Question: I have started working on yii framework and I am following the yii blog tutorial to learn basics of yii framework in this tutorial they have used a ClistView in posts view but i am getting an exception
This is the code that i have used in view file:
'''
$this->breadcrumbs=array(
'Posts'=>array('index'),
$model->post_id,
);
$this->menu=array(
array('label'=>'List Posts', 'url'=>array('index')),
array('label'=>'Create Posts', 'url'=>array('create')),
array('label'=>'Update Posts', 'url'=>array('update', 'id'=>$model->post_id)),
array('label'=>'Delete Posts', 'url'=>'#', 'linkOptions'=>array('submit'=>array('delete','id'=>$model->post_id),'confirm'=>'Are you sure you want to delete this item?')),
array('label'=>'Manage Posts', 'url'=>array('admin')),
);
?>
<?php if( !empty($_GET['tag']) ) : ?>
<h1>Posts Tagged with <em><?php echo CHtml::encode($_GET['tag']); ?></em></h1>
<?php endif; ?>
<?php $this->widget('zii.widgets.CListView', array(
'dataProvider' => $model,
'itemView' => '_view',
'template' => "{items}
{pager}",
));
'''
This is what my PostsController contains:
'''
/**
* Displays a particular model.
* @param integer $id the ID of the model to be displayed
*/
public function actionView($id)
{
$post = $this->loadModel($id);
$this->render('view',array(
'model'=>$post,
));
}
/**
* Returns the data model based on the primary key given in the GET variable.
* If the data model is not found, an HTTP exception will be raised.
* @param integer the ID of the model to be loaded
*/
public function loadModel($id)
{
if( $this->_model === NULL )
{
if( Yii::app()->user->isGuest )
$condition = 'post_status='.Posts::STATUS_PUBLISHED.' or post_status='.Posts::STATUS_ARCHIVED;
else
$condition = '';
$this->_model = Posts::model()->findByPk($id, $condition);
if($this->_model === NULL)
throw new CHttpException(404, 'The requested page does not exist.');
}
return $this->_model;
}
'''
I can't find out where I am doing wrong.
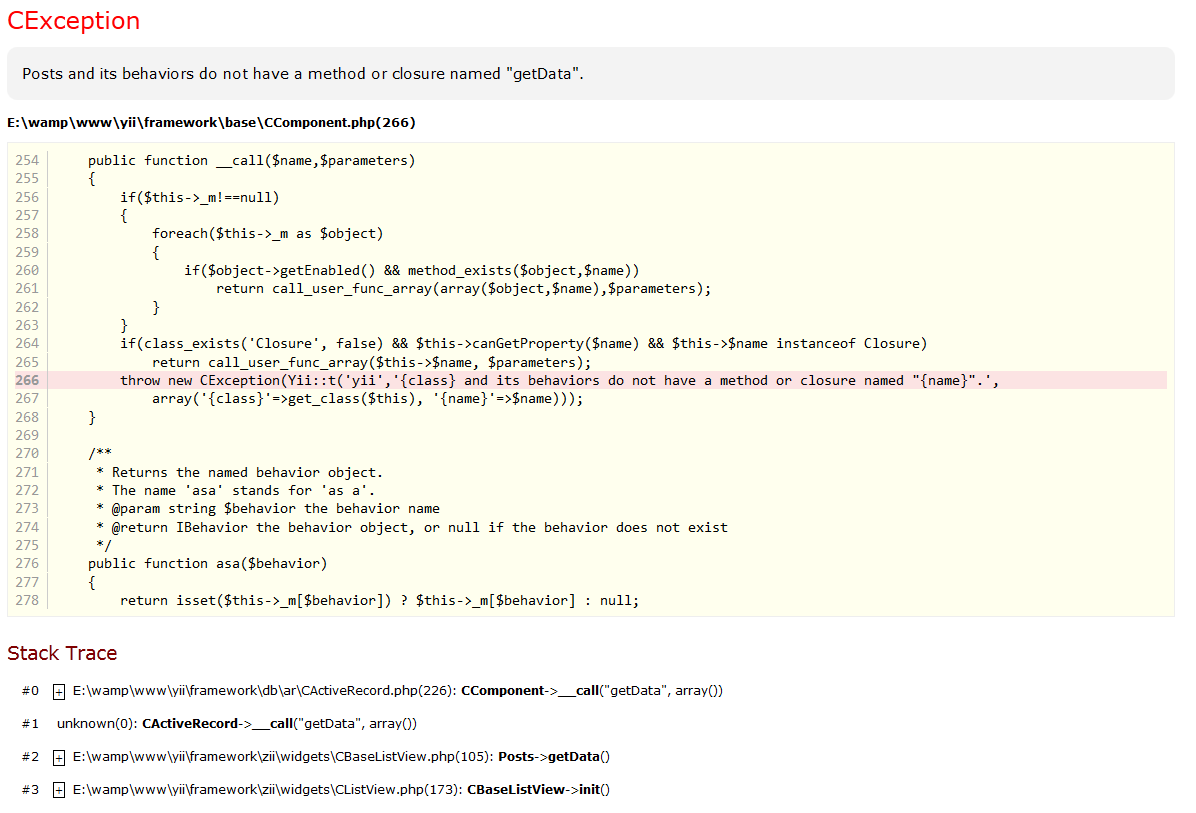
Answer: The 'dataProvider' property of a 'CListView' should be a 'CActiveDataProvider' (or a different data provider). Try
'''
'dataProvider' => new CActiveDataProvider($model),
'''
instead.